Question: It is always time consuming and tiring for me to create the methods for my object's animations.
So I am planning to create a custom 'Editor' where I can just refer the 'GameObject' with 'Animation' component, enter a name for the script to be generated then click a button to automatically generate a C# script with methods that plays the animations of that object.
I was wondering if there's a way to make a string and assign the code needed to that string then turn it into a C# script.
I have read on 'AssetDatabase' and 'Monoscript' about create an Asset but still no luck.
There's no problem with attaching the generated script to a 'GameObject'.
Thank you.
Additional Information

So based to this component, I want to generate a C# script that has the methods of playing each animation like this..
'''
using UnityEngine;
using System.Collections;
public class Level3TerrainB : MonoBehaviour {
private string animationPrefix = "arm_Root_PlatformB|anim_";
public void AnimatePressButtonA() {
animation.Blend (animationPrefix + "PressButtonA");
}
public void AnimateUnpressButtonA() {
animation.Blend (animationPrefix + "UnpressButtonA");
}
public void AnimatePressButtonB() {
animation.Blend (animationPrefix + "PressButtonB");
}
public void AnimateUnpressButtonB() {
animation.Blend (animationPrefix + "UnpressButtonB");
}
public void AnimateUpButtonB() {
animation.Blend (animationPrefix + "UpButtonB");
}
public void AnimateDownButtonB() {
animation.Blend (animationPrefix + "DownButtonB");
}
public void AnimatePressButtonC() {
animation.Blend (animationPrefix + "PressButtonC");
}
public void AnimateUnpressButtonC() {
animation.Blend (animationPrefix + "UnpressButtonC");
}
public void AnimateUpButtonC() {
animation.Blend (animationPrefix + "UpButtonC");
}
public void AnimateDownButtonC() {
animation.Blend (animationPrefix + "DownButtonC");
}
public void AnimatePressButtonD() {
animation.Blend (animationPrefix + "PressButtonD");
}
public void AnimateUnpressButtonD() {
animation.Blend (animationPrefix + "UnpressButtonD");
}
public void AnimateLeftUpPulleyA() {
animation.Blend (animationPrefix + "LeftUpPulleyA");
}
public void AnimateRightUpPulleyA() {
animation.Blend (animationPrefix + "RightUpPulleyA");
}
public void AnimateLeftUpPulleyB() {
animation.Blend (animationPrefix + "LeftUpPulleyB");
}
public void AnimateRightUpPulleyB() {
animation.Blend (animationPrefix + "RightUpPulleyB");
}
}
'''
I don't want to hard code it again, and again.. because I have many other levels to animate to.
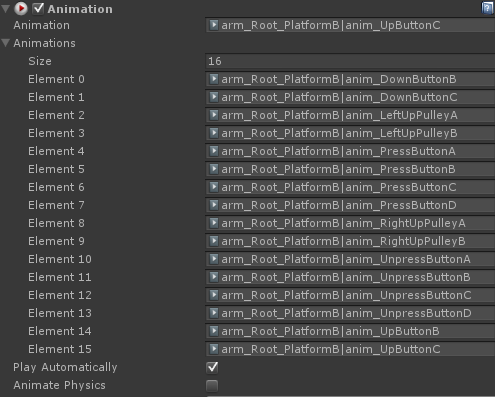
Answer: So I just created a script to generate the string of codes, print it out, then copy and paste to a new script.